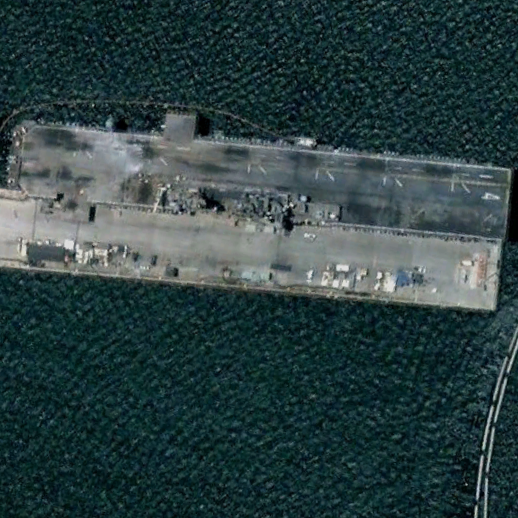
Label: assault